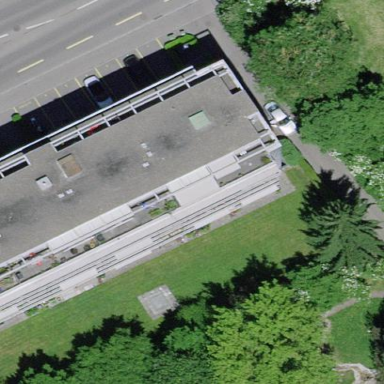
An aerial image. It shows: Residential building with flat roof.